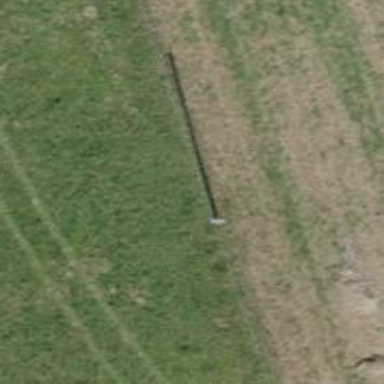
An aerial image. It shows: Power pole.